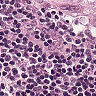
Metastatic tissue present: yes